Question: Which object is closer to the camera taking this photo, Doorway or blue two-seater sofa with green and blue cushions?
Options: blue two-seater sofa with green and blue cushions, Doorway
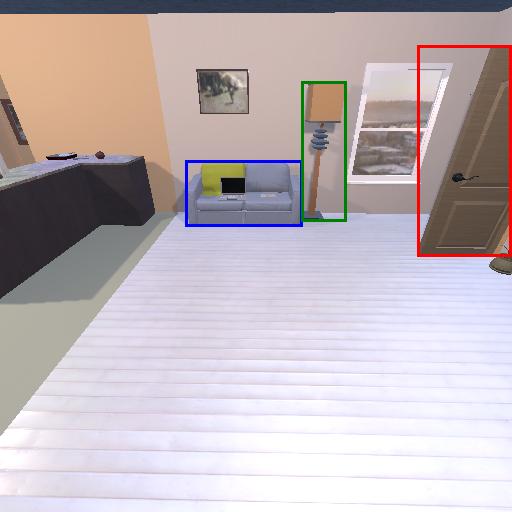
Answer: blue two-seater sofa with green and blue cushions